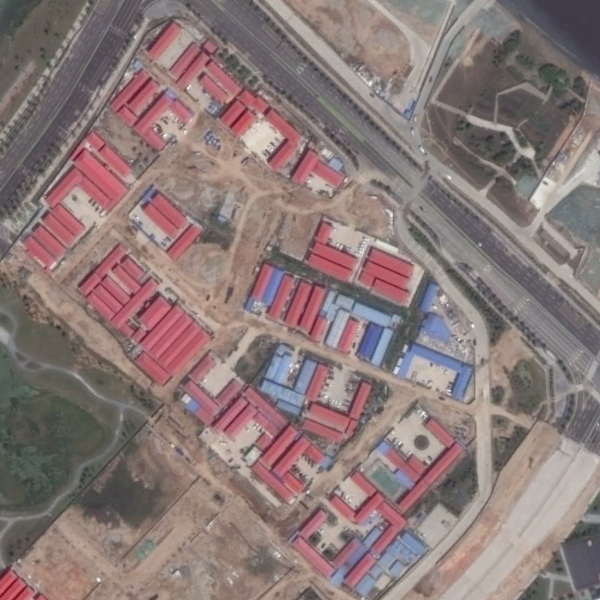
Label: Industrial